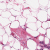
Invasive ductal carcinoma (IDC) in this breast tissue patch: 1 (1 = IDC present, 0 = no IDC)